Question: I want to fill an object with records from a string where it matches a rule. The rule is if it contains at least 3 dots with a space to the right('". . . "') then I extract the first text to the left, the text that I just selected and its length.
'''
string strdata = "Nume. . . . . . .Data nasterii. . . . .Nr. . . .";
Regex rgx = new Regex(". . . ");//At least 3 dots ". . . "
foreach (Match match in rgx.Matches(strdata))
lst.Add(new obj1{ Label = "?", Value = match.Groups[1].Value, Length = match.Groups[1].Length });
'''
I want to achive:

: What pattern do I have to use ?
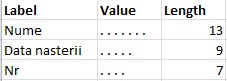
Answer: You can use '@"([\w\s]*)([\. ]{3,})"' to achieve what I assume your trying to do.
That Regex will break out the text into the different groups and within those groups you will have the text value as well as the periods.
You can try it using this <URL>' into the "Pattern" field.